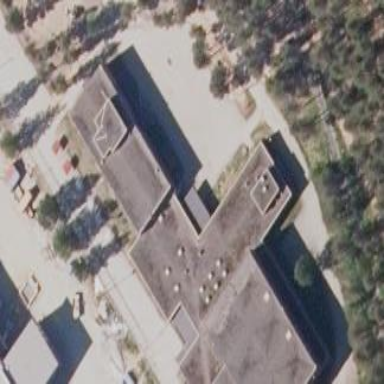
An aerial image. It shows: School building.